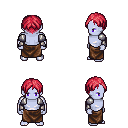
a pixel art fantasy rpg character, male body template, dark elf, purple skin, steel arm armor, robe skirt, ruby red parted hairstyle, four views (front, back, left, right), 2x2 character sprite sheet, small pixel art, hard edges, no anti-aliasing